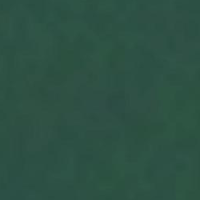
EUNIS habitat code: 14
Species observed at this site:
Sterna hirundo
Corvus corone